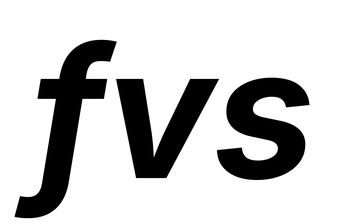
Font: Inter-Italic_Bold_Italic